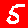
Digit: 5